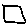
Label: square